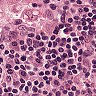
Metastatic tissue present: no